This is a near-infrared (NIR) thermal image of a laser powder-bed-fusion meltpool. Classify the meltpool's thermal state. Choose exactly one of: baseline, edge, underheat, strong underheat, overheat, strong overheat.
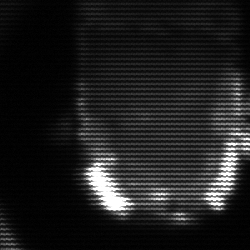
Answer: baseline